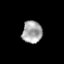
Tissue: skin
Cell type: Epithelial cells
Senescence score: 0.2827
Nuclear area (px): 438
Mean DAPI intensity: 165.505